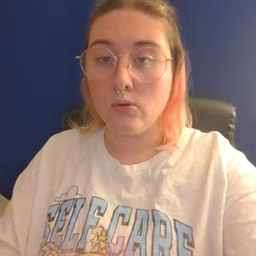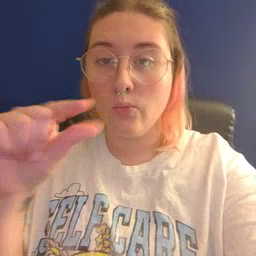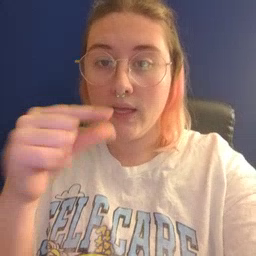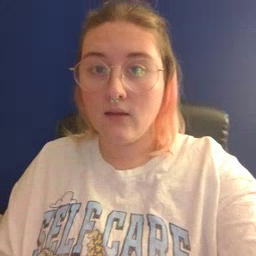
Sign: green